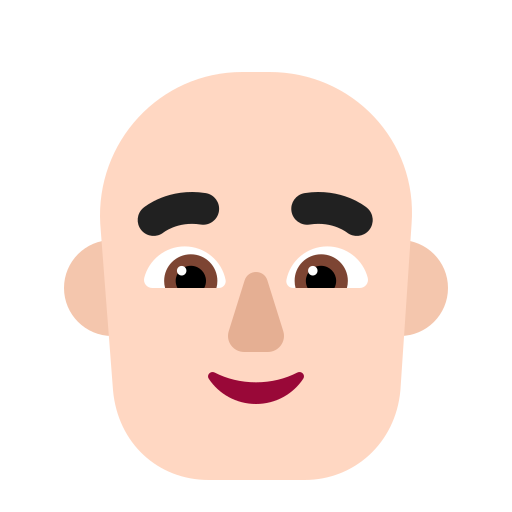
man bald flat light